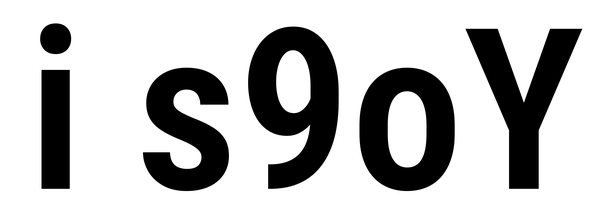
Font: Roboto_Condensed_SemiBold